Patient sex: F
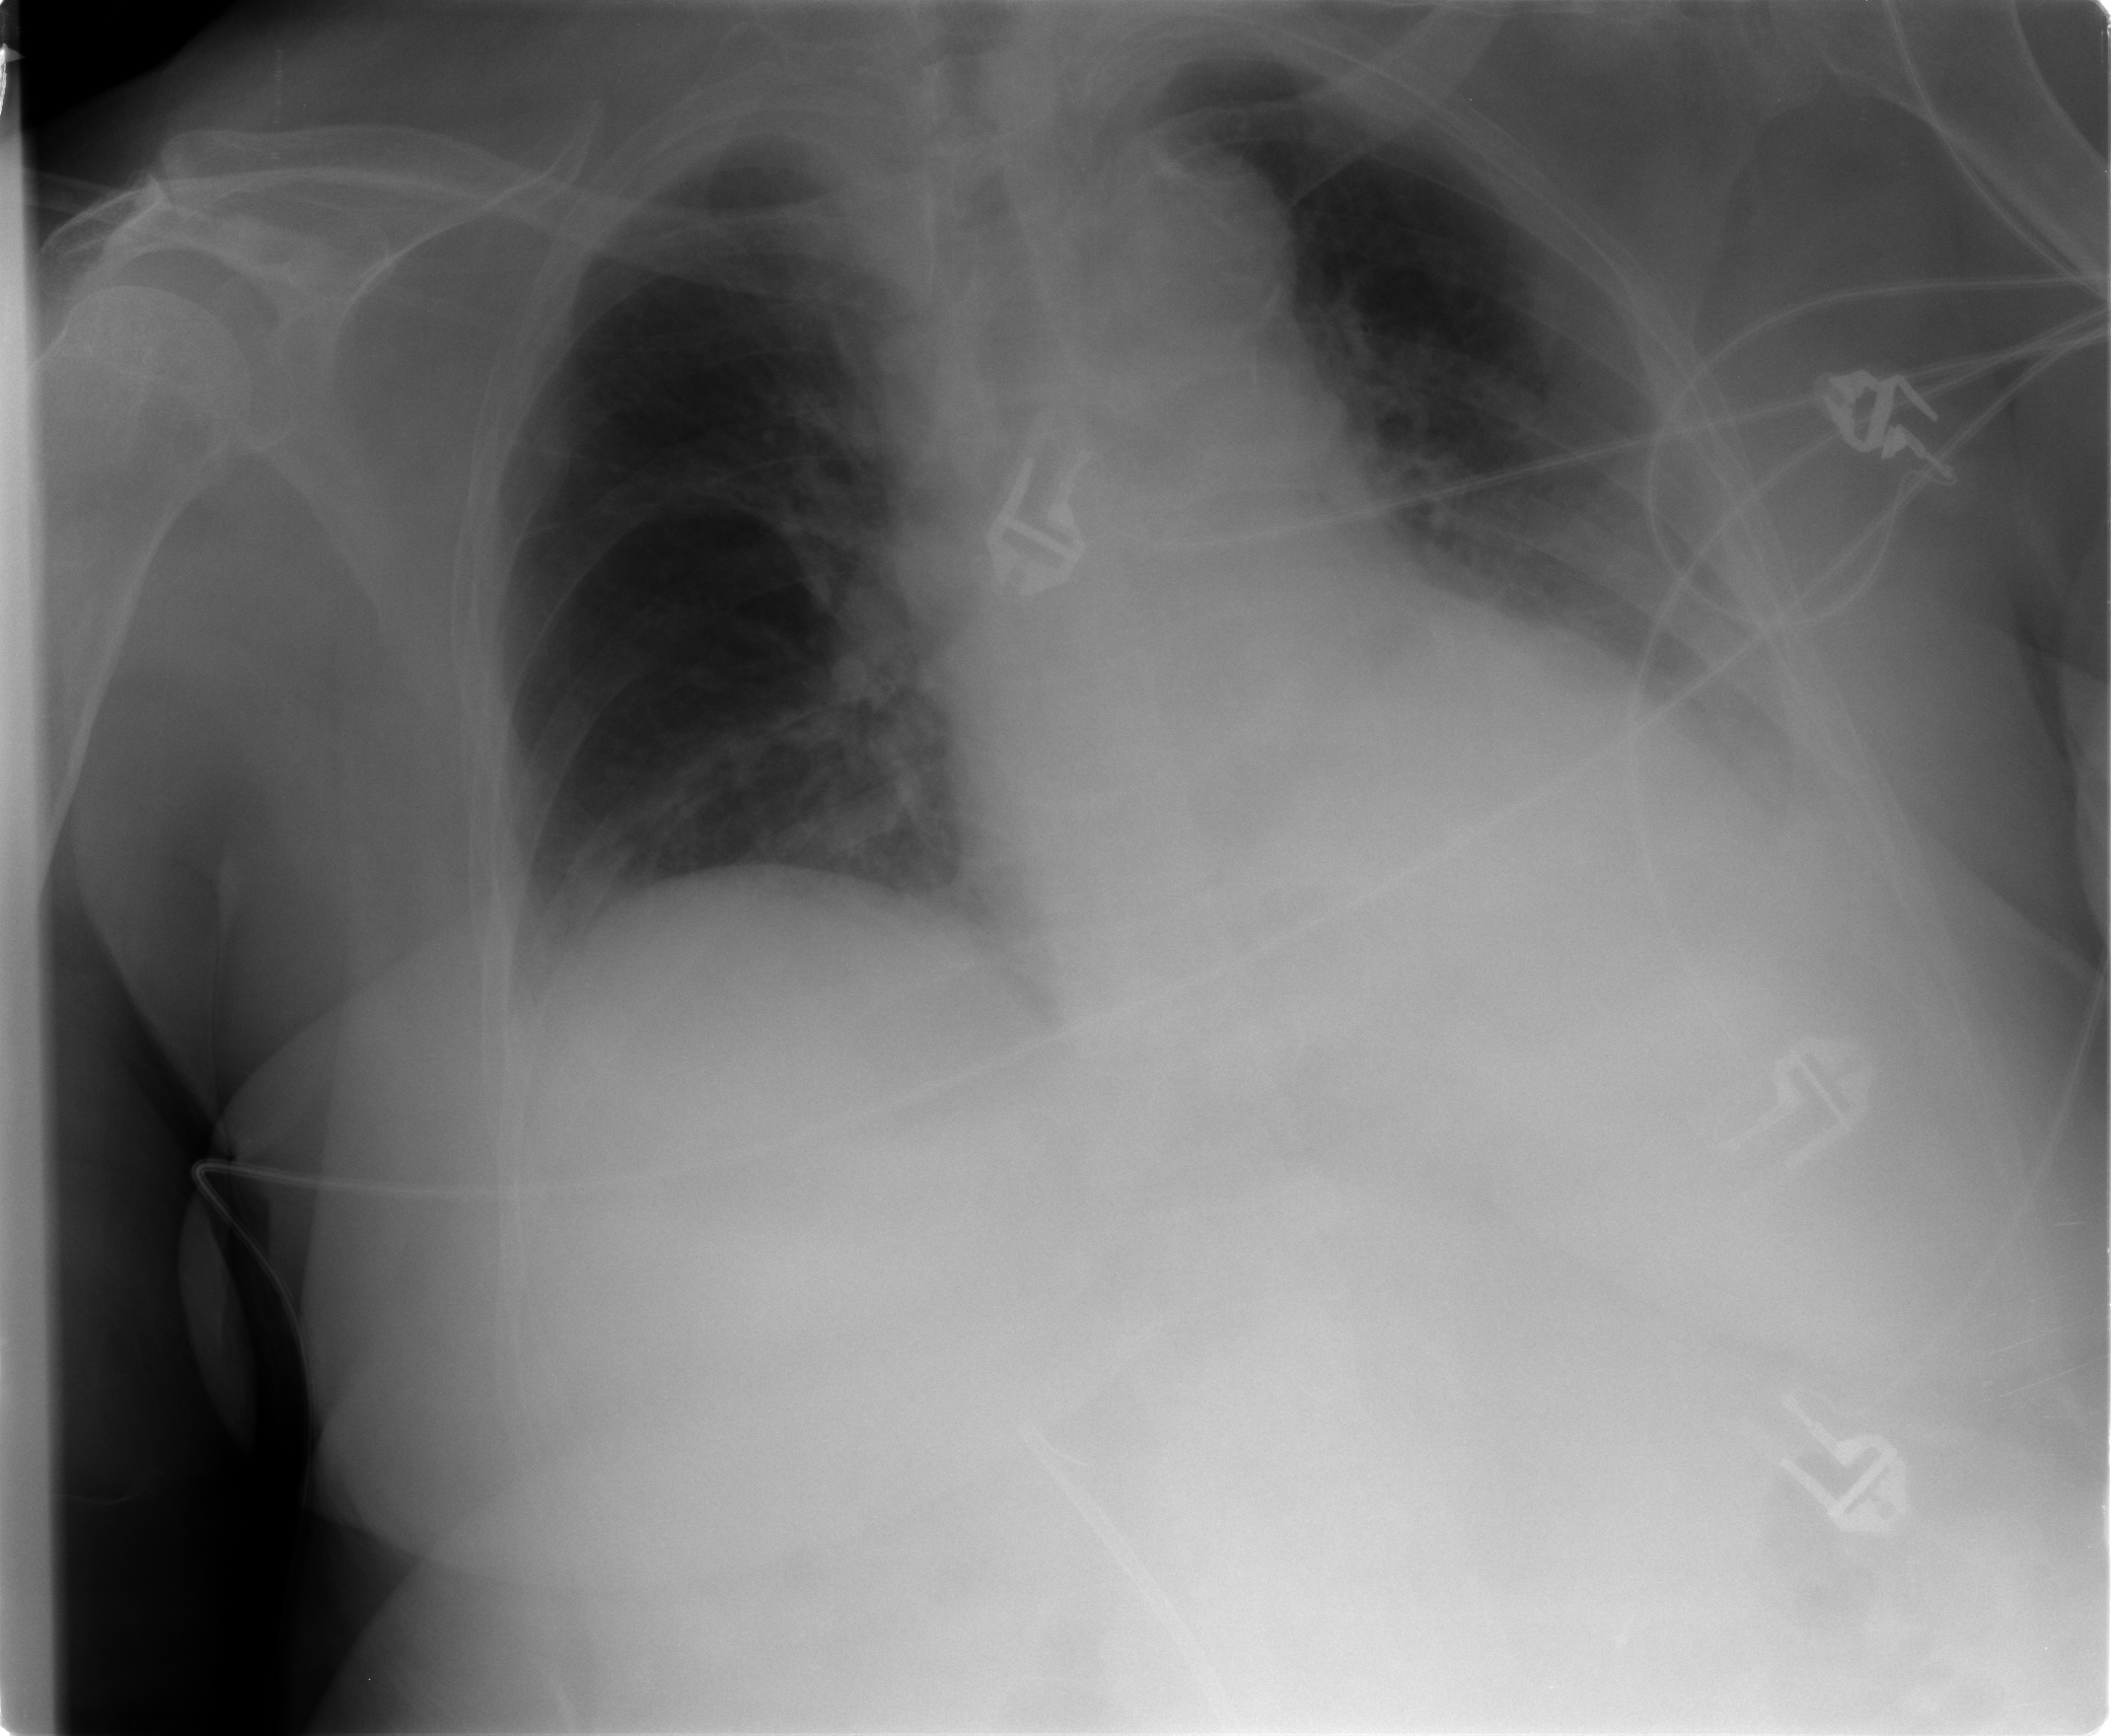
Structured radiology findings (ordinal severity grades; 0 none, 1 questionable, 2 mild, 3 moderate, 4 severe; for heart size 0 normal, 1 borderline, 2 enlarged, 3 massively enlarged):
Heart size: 0
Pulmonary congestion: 2
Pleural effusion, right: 0
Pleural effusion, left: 2
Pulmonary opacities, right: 0
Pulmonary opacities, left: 0
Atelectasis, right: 0
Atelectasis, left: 2